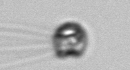
Label: flagellate_morphotype1